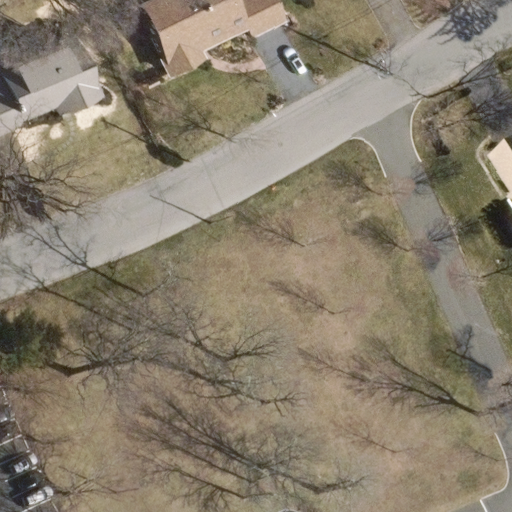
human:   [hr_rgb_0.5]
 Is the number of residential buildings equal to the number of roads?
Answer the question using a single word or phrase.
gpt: no

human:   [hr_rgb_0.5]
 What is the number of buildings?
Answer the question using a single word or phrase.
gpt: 3

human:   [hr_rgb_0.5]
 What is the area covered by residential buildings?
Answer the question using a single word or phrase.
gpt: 736m2

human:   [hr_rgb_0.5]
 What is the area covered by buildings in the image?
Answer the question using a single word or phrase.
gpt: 736m2

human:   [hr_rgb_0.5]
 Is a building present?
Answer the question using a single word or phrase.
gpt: yes

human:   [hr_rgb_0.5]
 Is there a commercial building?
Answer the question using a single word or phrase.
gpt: no

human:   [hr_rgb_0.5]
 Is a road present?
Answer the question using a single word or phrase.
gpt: yes

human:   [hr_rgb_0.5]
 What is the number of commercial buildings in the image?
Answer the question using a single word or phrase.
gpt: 0

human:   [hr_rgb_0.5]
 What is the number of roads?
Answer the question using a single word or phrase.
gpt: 1

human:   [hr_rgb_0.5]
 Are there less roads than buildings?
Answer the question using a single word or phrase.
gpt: yes

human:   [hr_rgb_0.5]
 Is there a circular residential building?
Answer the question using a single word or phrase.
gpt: no

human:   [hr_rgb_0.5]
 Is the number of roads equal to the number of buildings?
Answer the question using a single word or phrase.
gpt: no

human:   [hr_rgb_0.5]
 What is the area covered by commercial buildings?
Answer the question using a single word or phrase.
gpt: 0m2

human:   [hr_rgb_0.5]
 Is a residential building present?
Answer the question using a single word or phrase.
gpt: yes

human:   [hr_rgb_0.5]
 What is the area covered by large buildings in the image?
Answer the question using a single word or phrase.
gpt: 522m2

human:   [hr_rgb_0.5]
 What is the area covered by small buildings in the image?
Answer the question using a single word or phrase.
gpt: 0m2

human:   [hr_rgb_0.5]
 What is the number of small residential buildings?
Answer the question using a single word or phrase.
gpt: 0

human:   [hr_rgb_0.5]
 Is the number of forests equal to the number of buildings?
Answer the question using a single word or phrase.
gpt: no

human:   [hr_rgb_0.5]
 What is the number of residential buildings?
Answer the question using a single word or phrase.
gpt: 3

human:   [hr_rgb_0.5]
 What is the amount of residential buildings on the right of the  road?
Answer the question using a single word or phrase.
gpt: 1

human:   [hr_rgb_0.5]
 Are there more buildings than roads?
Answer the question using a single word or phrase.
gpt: yes

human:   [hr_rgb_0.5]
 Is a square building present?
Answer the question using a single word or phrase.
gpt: no

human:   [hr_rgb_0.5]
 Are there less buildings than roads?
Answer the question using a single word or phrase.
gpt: no

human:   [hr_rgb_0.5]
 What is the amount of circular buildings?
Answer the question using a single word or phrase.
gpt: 0

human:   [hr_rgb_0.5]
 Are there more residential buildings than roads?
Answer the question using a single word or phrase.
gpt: yes

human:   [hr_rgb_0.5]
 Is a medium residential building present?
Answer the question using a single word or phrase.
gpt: yes

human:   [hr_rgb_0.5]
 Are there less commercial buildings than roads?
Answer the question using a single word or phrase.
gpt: yes

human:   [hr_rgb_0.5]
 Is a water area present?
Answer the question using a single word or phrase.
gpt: no

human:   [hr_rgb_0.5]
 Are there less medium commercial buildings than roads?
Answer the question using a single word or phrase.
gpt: yes

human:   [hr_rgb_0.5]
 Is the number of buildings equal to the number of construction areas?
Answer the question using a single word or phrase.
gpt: no

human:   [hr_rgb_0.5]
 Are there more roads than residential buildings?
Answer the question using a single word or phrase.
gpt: no

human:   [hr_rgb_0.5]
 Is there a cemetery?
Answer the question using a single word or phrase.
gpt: no

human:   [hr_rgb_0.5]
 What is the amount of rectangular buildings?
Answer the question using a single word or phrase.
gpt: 2

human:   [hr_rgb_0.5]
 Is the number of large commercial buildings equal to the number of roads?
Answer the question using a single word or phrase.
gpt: no

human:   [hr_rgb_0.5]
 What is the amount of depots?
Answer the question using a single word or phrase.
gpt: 0

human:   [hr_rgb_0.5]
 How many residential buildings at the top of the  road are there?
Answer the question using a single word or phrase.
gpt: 1

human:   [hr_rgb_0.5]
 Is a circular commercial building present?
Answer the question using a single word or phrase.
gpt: no

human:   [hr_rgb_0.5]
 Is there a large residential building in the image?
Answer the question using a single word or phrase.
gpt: yes

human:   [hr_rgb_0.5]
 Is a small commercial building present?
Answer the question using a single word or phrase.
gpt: no

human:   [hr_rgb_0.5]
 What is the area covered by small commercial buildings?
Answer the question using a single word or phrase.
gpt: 0m2

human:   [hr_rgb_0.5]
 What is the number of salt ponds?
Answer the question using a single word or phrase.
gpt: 0

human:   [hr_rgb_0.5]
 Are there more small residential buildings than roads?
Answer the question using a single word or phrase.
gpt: no

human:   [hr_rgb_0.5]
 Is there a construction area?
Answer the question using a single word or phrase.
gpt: no

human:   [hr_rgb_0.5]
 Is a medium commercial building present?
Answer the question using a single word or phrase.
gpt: no

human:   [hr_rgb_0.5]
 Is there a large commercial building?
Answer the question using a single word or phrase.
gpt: no

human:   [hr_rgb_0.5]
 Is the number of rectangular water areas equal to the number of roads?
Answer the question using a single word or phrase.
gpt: no

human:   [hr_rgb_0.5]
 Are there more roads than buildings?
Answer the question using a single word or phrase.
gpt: no

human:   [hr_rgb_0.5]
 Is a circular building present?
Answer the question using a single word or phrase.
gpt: no

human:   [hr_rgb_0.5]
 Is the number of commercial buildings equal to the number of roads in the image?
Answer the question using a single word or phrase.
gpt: no

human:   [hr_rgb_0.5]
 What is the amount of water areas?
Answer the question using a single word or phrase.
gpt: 0

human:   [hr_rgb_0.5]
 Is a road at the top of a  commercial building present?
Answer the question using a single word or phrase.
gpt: no

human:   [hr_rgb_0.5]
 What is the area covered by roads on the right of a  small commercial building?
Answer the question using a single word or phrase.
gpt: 0m2

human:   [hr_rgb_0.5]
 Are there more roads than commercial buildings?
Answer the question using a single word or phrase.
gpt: yes

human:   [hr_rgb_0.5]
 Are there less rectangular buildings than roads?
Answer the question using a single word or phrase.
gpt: no

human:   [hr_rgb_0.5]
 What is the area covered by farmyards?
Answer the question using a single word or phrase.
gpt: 0m2

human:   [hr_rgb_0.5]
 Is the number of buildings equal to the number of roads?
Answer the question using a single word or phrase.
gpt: no

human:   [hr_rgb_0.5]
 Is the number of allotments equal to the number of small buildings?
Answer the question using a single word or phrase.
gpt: yes

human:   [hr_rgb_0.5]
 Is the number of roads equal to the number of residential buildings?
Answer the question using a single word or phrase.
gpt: no

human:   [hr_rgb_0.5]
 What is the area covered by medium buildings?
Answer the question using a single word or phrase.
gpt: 214m2

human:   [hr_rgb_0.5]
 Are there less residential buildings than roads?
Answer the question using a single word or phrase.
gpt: no

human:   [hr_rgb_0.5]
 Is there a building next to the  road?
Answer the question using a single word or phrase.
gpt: yes

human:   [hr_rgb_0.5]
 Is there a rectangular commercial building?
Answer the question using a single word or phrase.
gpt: no

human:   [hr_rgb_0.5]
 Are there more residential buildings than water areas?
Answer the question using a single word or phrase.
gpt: yes

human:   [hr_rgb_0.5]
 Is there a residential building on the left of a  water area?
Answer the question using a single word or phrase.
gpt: no